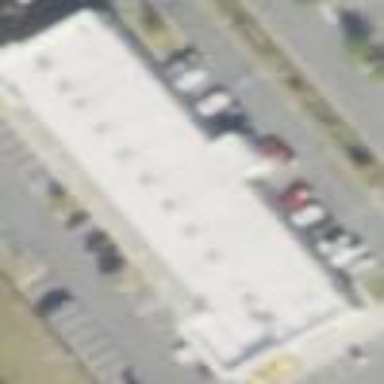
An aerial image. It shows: Retail building.